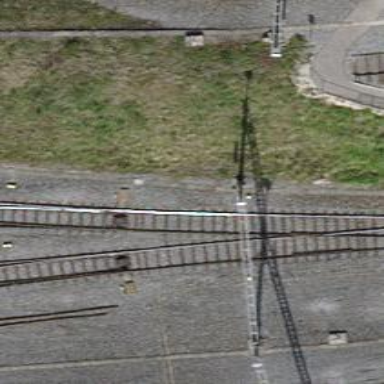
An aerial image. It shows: Single-track electrified railway yard with contact line electrification.